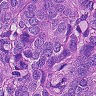
Metastatic tissue present: yes